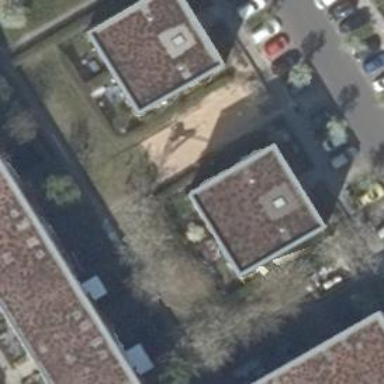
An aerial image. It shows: Building with apartments and flat roof.